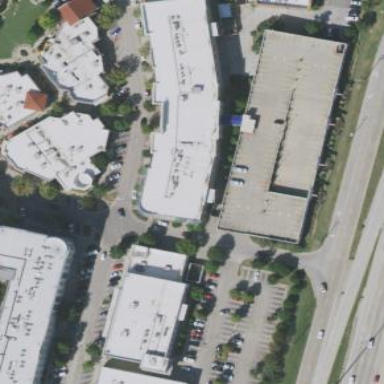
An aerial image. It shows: Flat roof retail building.